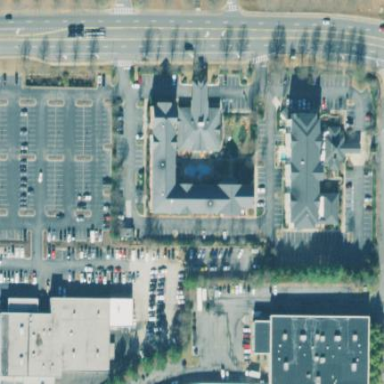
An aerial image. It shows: Hotel building.